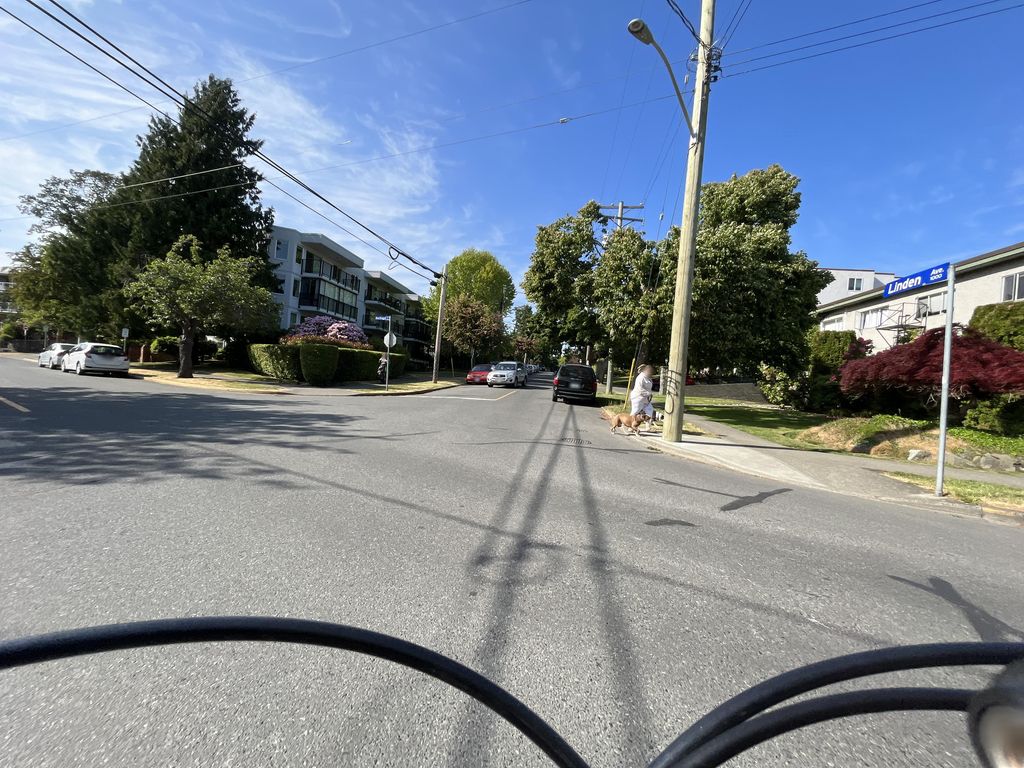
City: victoria